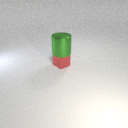
large green metal cylinder above small red metal cube